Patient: sex F, age 69
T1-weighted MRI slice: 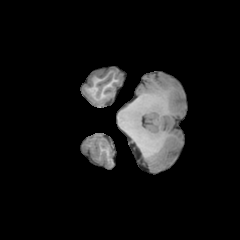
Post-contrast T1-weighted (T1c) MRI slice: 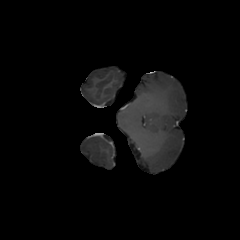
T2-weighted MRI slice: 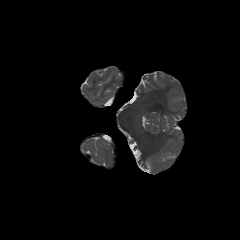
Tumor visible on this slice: yes
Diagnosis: Astrocytoma, IDH-wildtype
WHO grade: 2